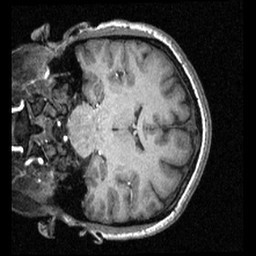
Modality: T1w
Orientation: coronal